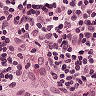
Metastatic tissue present: no